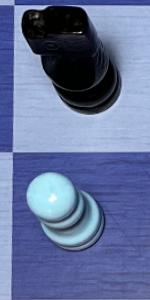
Label: Pawn_White